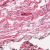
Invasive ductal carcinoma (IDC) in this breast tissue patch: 0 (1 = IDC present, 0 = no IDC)